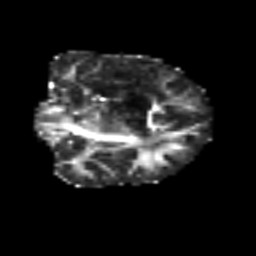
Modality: FA
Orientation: coronal
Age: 31
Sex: female
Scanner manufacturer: siemens
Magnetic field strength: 3 T
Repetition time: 6.1 s
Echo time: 0.101 s